Interaction volume radius: 5 \u00c5
Interaction volume height: 40 \u00c5
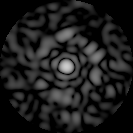
Disorder parameter: 0.824